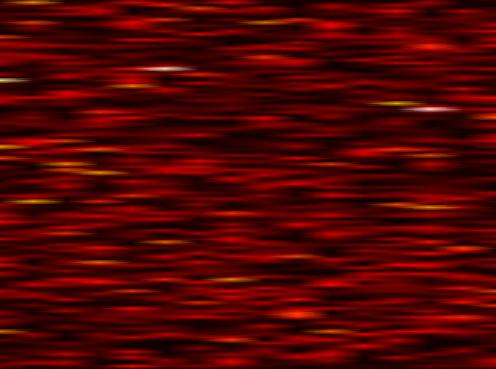
Label: FBMC